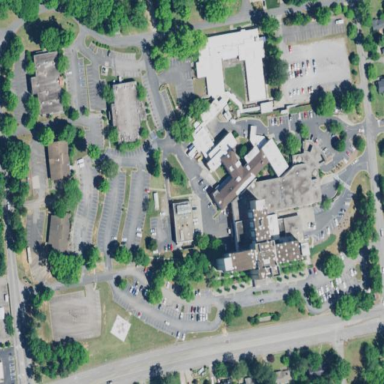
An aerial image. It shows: Hospital providing healthcare services.